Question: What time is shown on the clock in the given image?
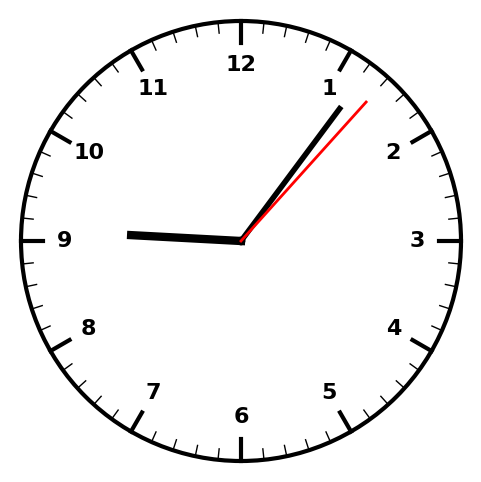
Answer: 09:06:07